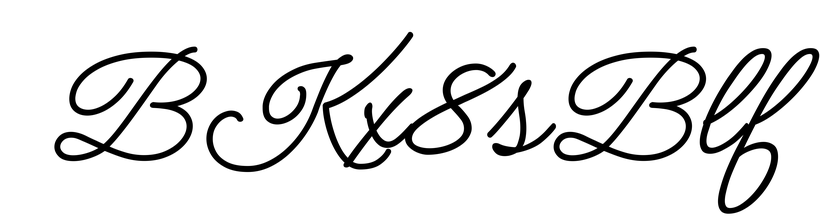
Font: MeowScript-Regular